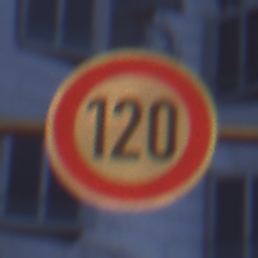
Verkehrszeichen: Geschwindigkeit120
Umgebung: Outdoor, Urban
Tageszeit: Night
Wetter: PartlyCloudy
Licht: Artificial
Jahreszeit: NotSpecified
Kontrast: HighContrast